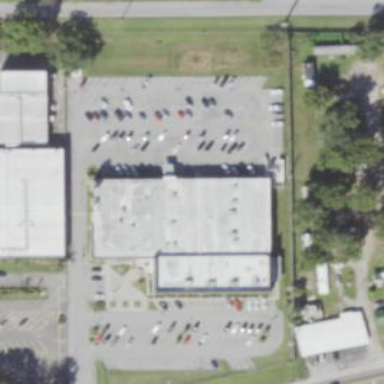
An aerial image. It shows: Warehouse building.